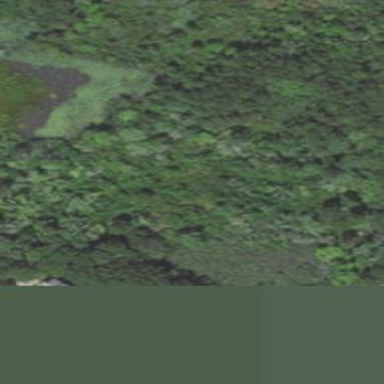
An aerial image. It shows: Marsh wetland.